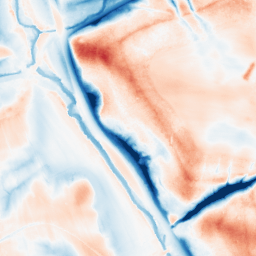
Category: trend_removal
Decomposition family: local_polynomial
Decomposition parameters: window_size: 51
degree: 2
Upsampling method: bicubic
Upsampling parameters: scale: 4
Upsampling scale: 4